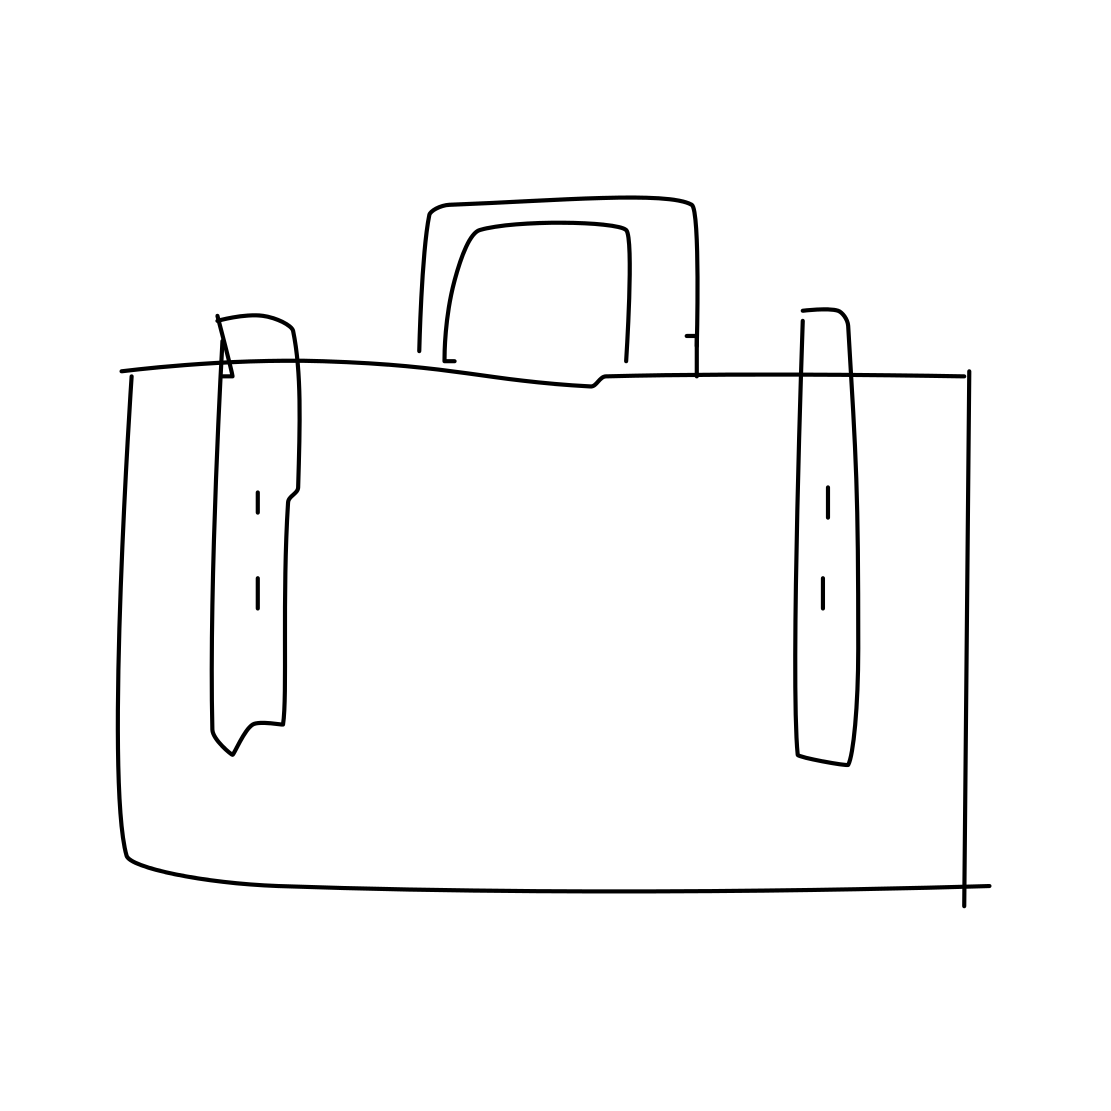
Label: suitcase